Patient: sex M, age 51
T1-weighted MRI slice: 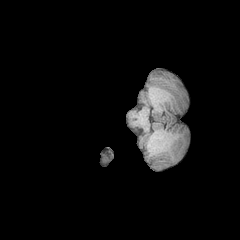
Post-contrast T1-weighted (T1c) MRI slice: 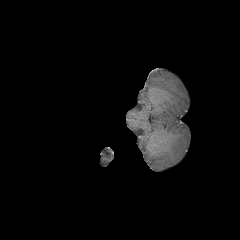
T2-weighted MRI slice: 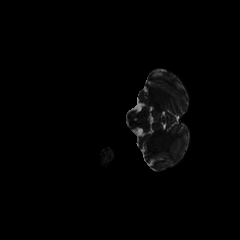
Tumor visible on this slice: no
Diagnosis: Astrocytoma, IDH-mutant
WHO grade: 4